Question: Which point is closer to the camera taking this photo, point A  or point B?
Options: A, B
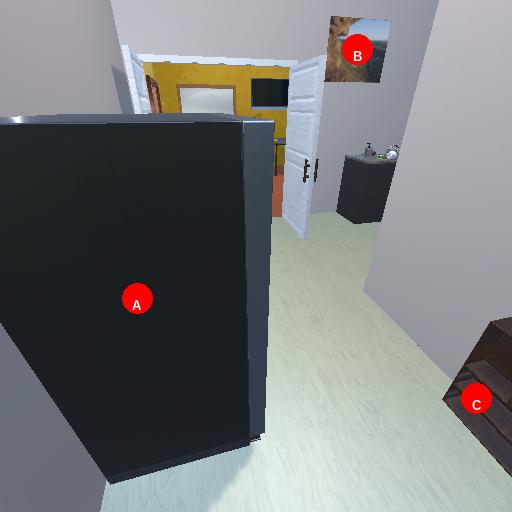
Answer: A